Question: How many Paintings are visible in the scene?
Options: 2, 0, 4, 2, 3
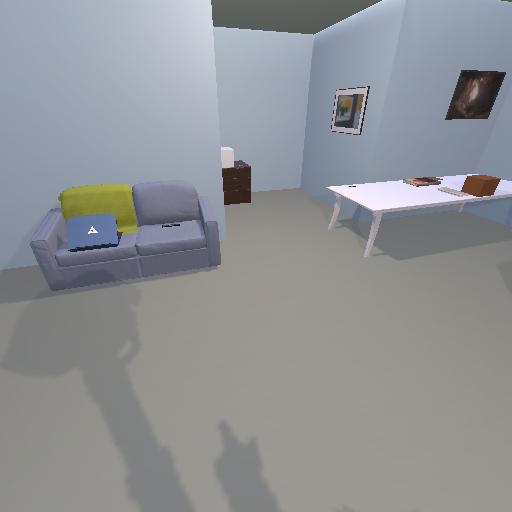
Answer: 2